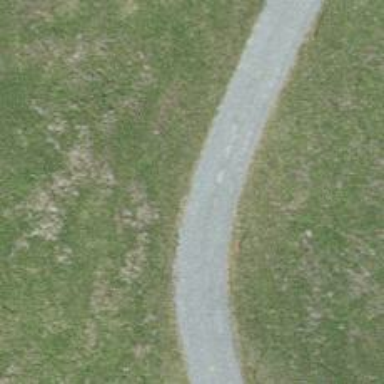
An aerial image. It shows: Track with very rough surface.